Question: I have a plist file in my project that looks like this :

and im doing this
'''
NSURL *file = [[NSBundle mainBundle] URLForResource:@"test" withExtension:@"plist"]; //Lets get the file location
NSDictionary *plistContent = [NSDictionary dictionaryWithContentsOfURL:file];
NSLog(@"dic::%@", plistContent);
NSArray *arrayRead = [plistContent allKeys];
NSLog(@"test::%@", arrayRead);
'''
Everything I seem to do returns (null) in my logs. Any ideas why?
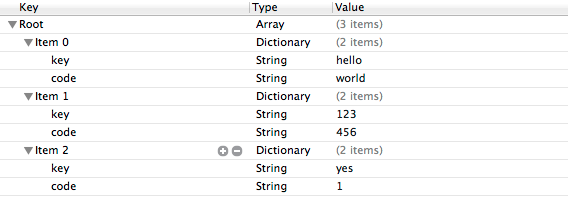
Answer: Your plist root is an array, not a dictionary. Use:
'''
NSArray *plistContent = [NSArray arrayWithContentsOfURL:file];
'''
Of course you now have an array of dictionaries. You can't simply ask for 'allKeys' anymore.